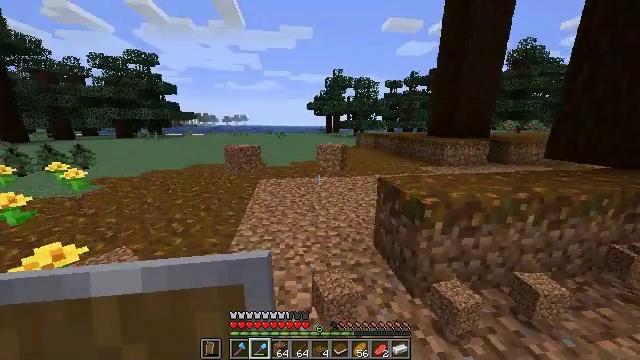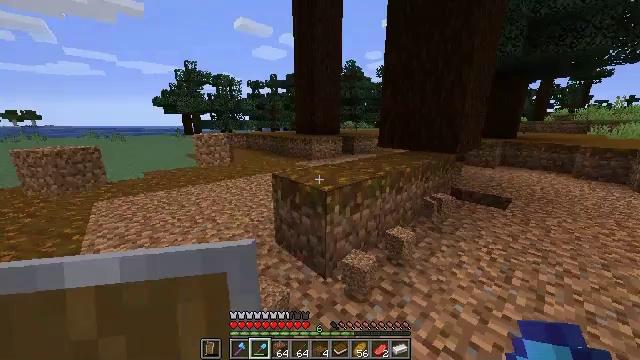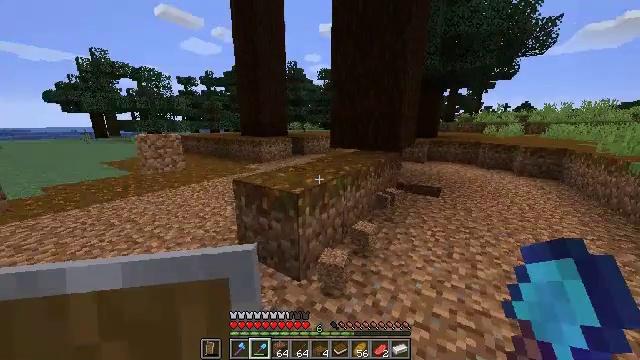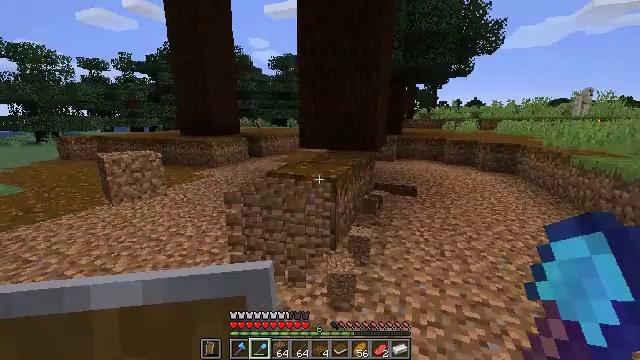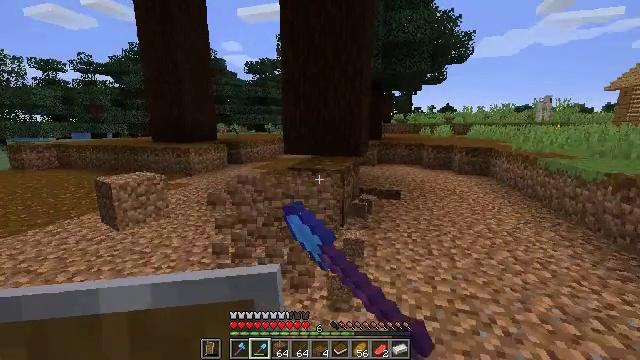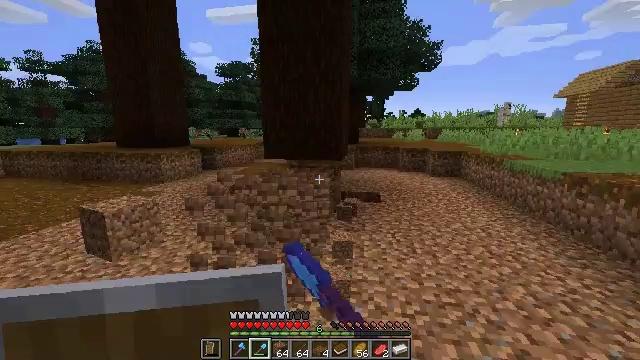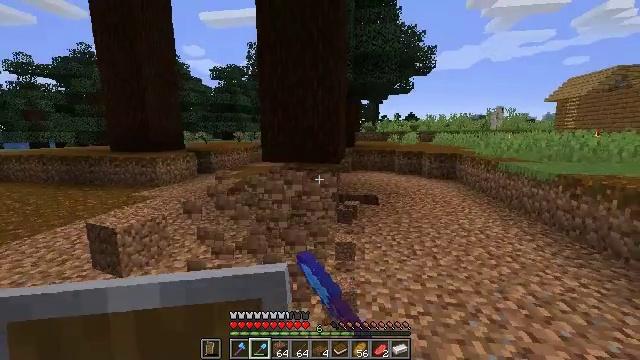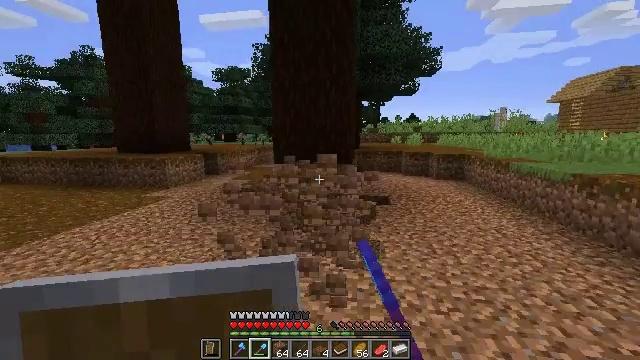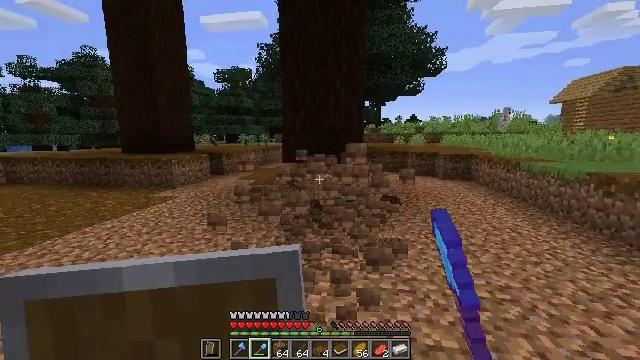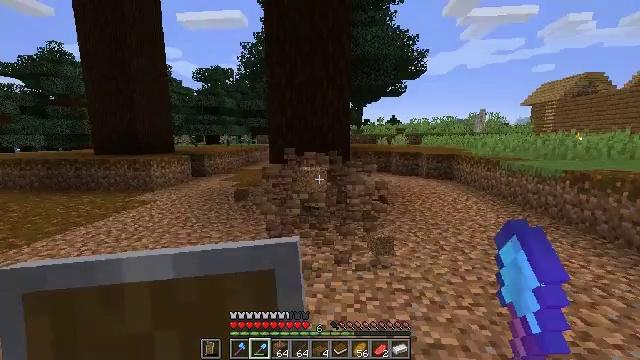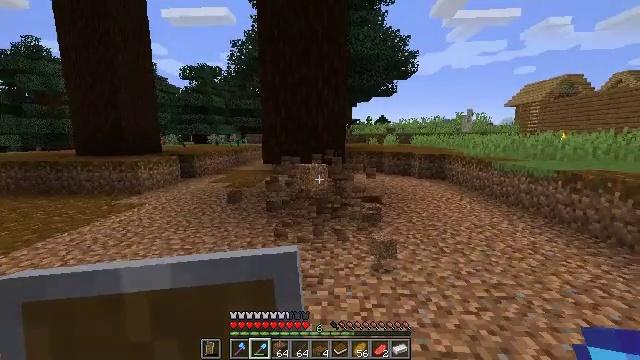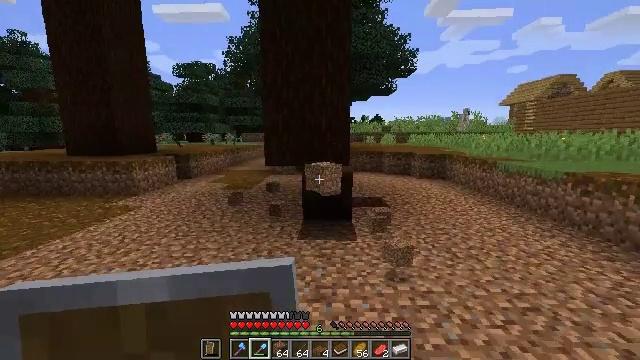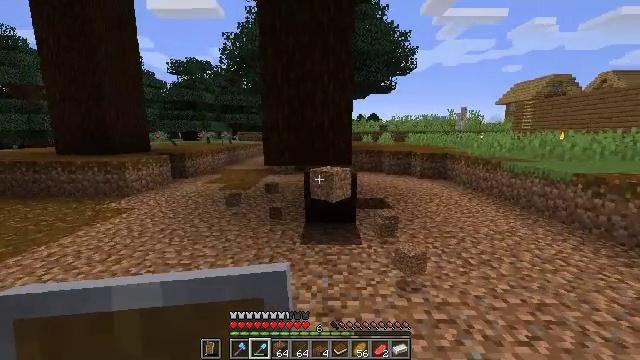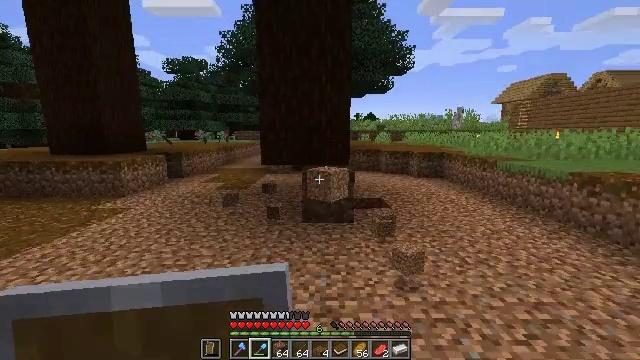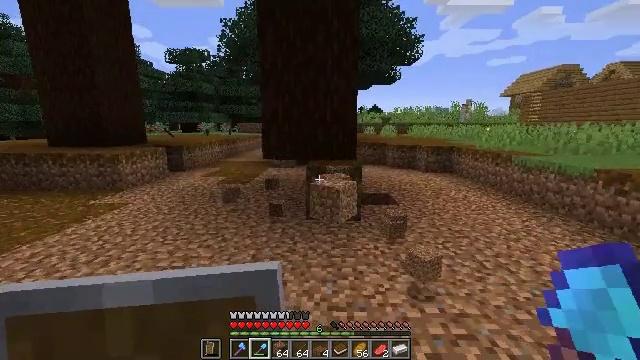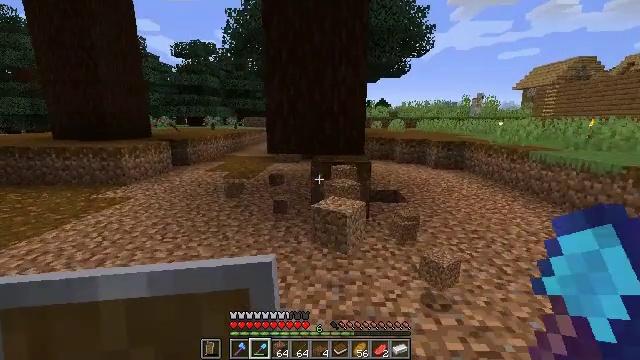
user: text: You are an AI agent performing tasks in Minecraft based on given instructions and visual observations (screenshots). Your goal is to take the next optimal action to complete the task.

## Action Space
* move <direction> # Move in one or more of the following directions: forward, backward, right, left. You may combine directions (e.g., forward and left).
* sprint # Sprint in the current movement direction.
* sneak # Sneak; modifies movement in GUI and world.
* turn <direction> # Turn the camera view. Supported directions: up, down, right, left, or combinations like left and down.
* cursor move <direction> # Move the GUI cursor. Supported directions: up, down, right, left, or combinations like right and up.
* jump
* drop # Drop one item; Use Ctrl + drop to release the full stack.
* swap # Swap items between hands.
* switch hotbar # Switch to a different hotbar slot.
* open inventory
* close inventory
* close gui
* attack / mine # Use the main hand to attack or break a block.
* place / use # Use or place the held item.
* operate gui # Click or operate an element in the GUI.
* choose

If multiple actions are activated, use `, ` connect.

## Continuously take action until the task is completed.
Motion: motion action
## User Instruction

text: Dig into the ground to collect podzol.
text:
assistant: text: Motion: move left, turn right
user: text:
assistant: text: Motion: move left, turn right
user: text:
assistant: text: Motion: move back and move left, turn right and up, attack / mine
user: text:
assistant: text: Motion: move back and move left, turn right and up, attack / mine
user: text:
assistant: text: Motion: move left, turn right and up, attack / mine
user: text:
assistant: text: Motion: move left, turn right, attack / mine
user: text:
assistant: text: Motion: move left, attack / mine
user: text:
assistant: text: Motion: move forward and move left, attack / mine
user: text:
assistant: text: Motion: move forward and move left, turn right, attack / mine
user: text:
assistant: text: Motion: move forward and move left, turn right, attack / mine
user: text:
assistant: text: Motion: move forward and move left, turn right, attack / mine
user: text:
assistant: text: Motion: move forward, attack / mine
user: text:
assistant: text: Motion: move forward, attack / mine
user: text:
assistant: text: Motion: move forward, turn down, attack / mine
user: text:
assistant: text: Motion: move forward, turn left and down, attack / mine
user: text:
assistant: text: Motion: move forward, attack / mine
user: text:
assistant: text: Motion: move forward, turn right and down, attack / mine
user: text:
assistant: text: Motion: move forward, turn right, attack / mine
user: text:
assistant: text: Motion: move forward, turn right, attack / mine
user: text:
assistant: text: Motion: move forward, attack / mine
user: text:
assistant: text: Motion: attack / mine